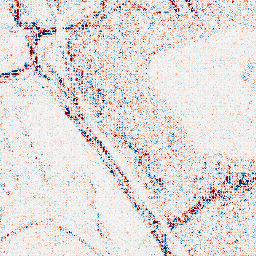
Category: wavelet
Decomposition family: wavelet_dwt
Decomposition parameters: wavelet: sym4
level: 1
Upsampling method: cubic_mitchell
Upsampling parameters: scale: 8
Upsampling scale: 8